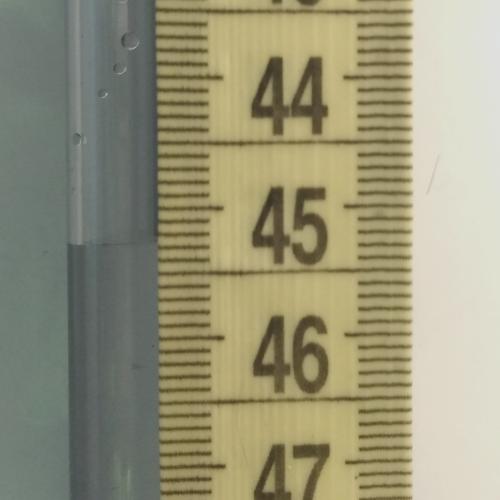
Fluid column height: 45.3 cm